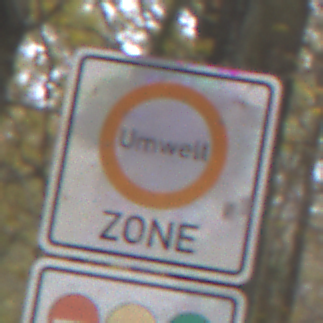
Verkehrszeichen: BeginnUmweltzone
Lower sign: FreistellungVomVerkehrsverbot1
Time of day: MorningAfternoon
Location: Outdoor (Nature)
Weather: Overcast
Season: Autumn
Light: Natural